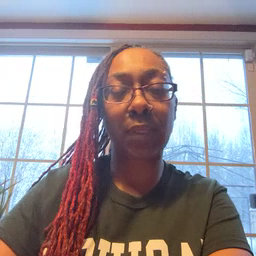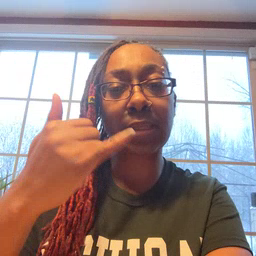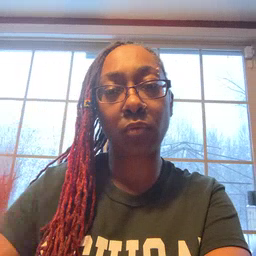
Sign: yellow